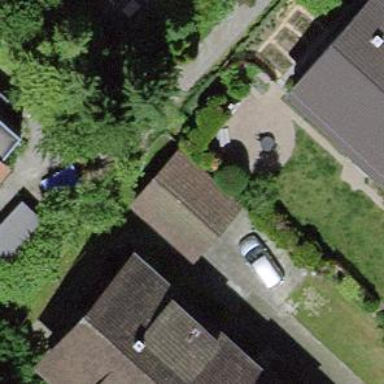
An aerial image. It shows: Garage building.